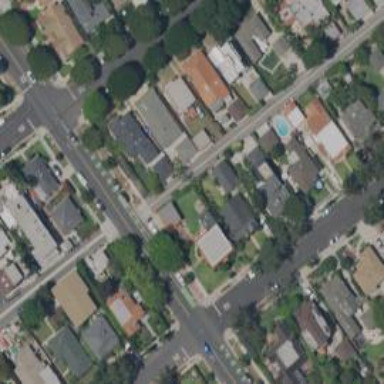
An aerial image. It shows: Residential alley used as service road.